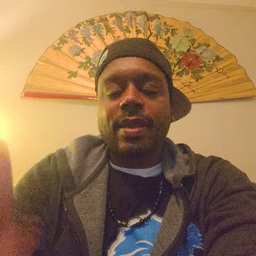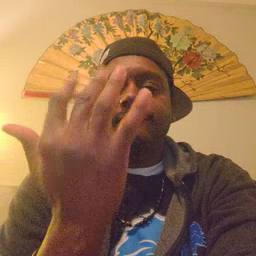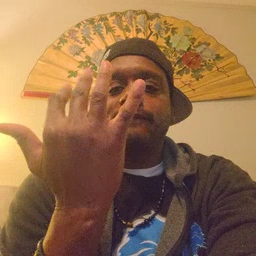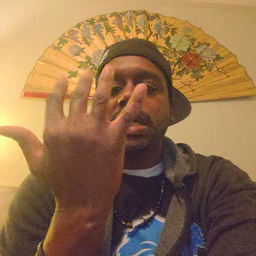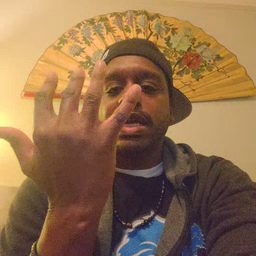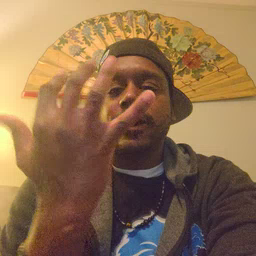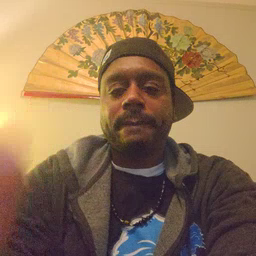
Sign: finger